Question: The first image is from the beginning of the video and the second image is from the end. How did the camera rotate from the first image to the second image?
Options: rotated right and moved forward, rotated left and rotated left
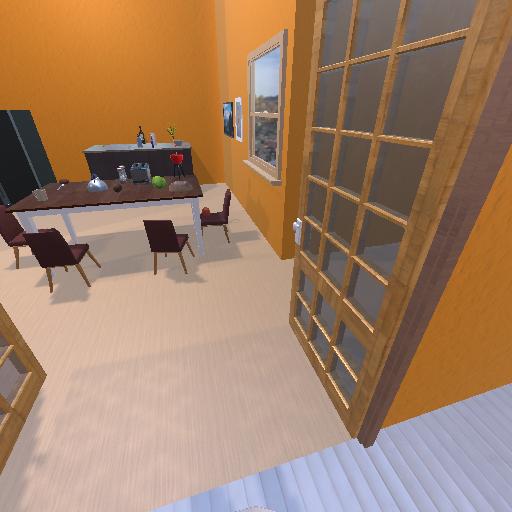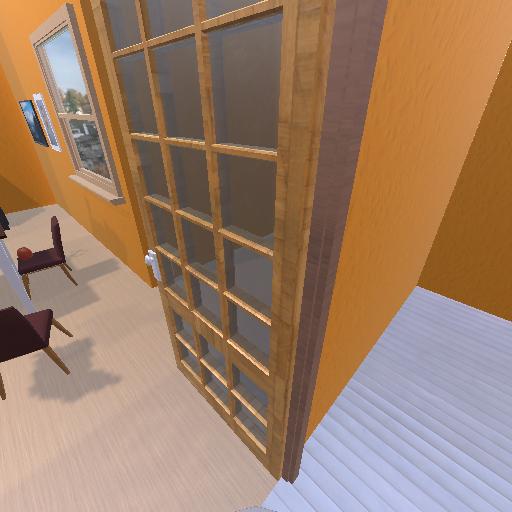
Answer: rotated right and moved forward